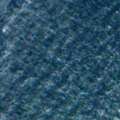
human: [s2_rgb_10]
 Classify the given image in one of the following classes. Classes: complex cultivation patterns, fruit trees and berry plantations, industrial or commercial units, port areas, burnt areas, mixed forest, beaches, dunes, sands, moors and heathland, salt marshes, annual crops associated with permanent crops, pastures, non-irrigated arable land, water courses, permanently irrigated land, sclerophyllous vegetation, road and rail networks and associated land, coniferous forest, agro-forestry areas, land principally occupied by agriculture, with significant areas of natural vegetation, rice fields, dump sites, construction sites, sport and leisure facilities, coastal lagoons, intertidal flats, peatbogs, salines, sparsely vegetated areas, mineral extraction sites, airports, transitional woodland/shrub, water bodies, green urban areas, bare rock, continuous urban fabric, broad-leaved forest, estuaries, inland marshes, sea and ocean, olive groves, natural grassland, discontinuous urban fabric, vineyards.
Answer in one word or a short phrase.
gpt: sea and ocean